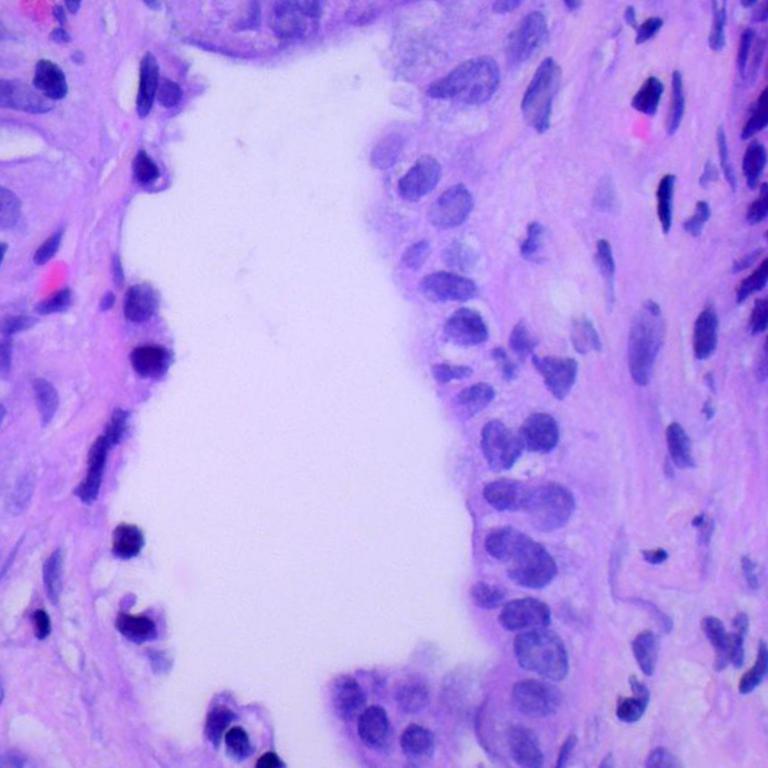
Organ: lung
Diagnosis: adenocarcinomas